Interaction volume radius: 5 \u00c5
Interaction volume height: 25 \u00c5
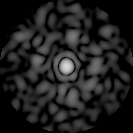
Disorder parameter: 0.8789